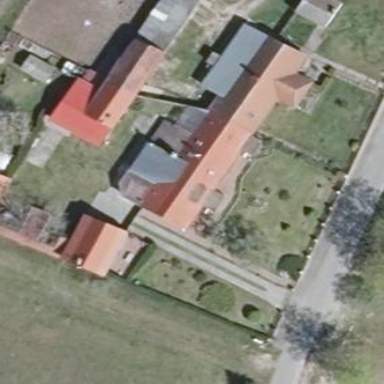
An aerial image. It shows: Building with gabled roof. The roof is red and oriented along the building.